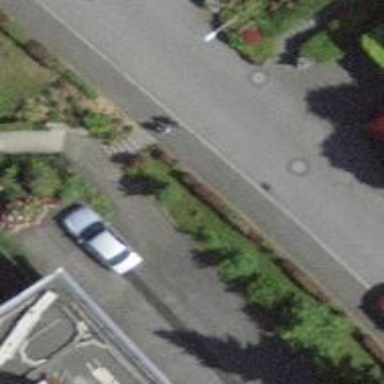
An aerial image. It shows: Set of steps on the road.